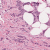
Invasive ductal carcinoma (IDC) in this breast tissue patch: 1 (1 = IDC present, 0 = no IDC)